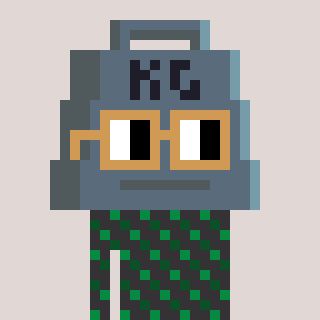
a pixel art character with square brown glasses, a weight-shaped head and a grayscale-colored body on a warm background